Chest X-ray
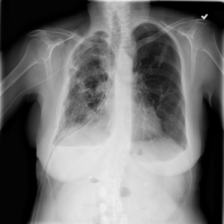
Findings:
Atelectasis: negative
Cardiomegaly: negative
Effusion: positive
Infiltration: negative
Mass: negative
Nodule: negative
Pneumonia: negative
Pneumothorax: negative
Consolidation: negative
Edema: negative
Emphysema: negative
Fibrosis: negative
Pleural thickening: negative
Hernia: negative